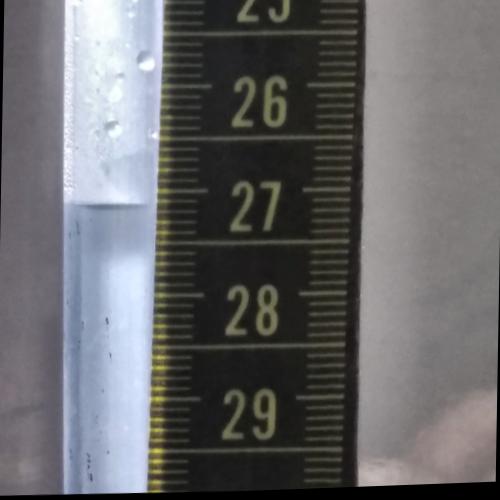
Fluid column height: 27.1 cm